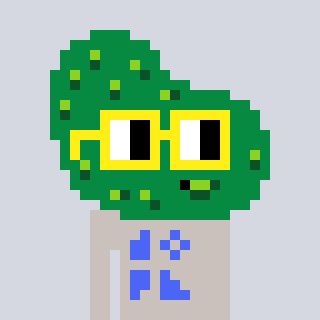
a pixel art character with square yellow glasses, a pickle-shaped head and a foggrey-colored body on a cool background